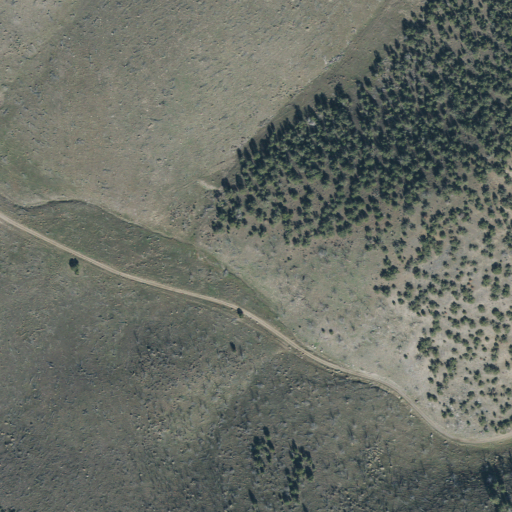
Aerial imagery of slope(s) in Utah named The Devils Steps containing shrub, evergreen forest, and grassland